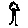
Label: tree